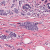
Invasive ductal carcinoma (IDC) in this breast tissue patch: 1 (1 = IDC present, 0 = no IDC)